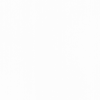
Label: dusty